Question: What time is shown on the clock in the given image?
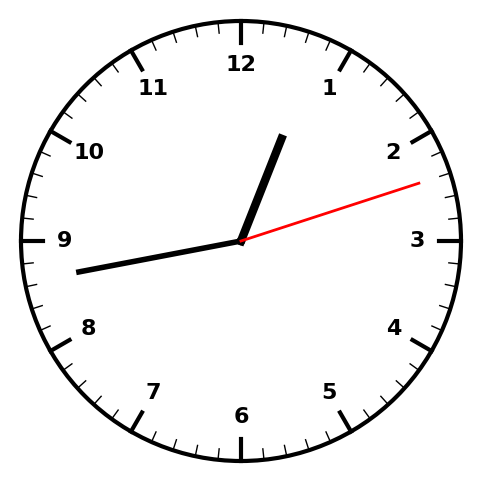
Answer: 12:43:12